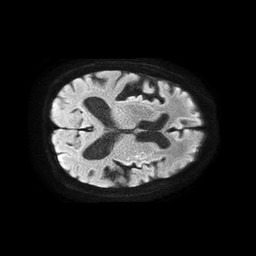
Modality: TRACE
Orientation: axial
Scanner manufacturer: philips
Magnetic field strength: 1.5 T
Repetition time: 4.6 s
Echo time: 0.08941 s